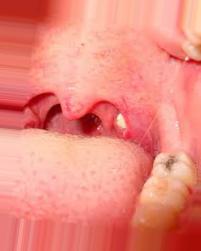
Condition: Mouth Ulcer